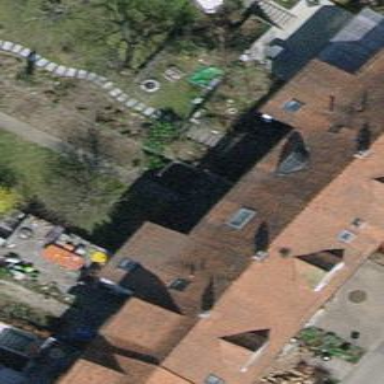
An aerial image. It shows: Building with tile roof.